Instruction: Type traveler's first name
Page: traveler
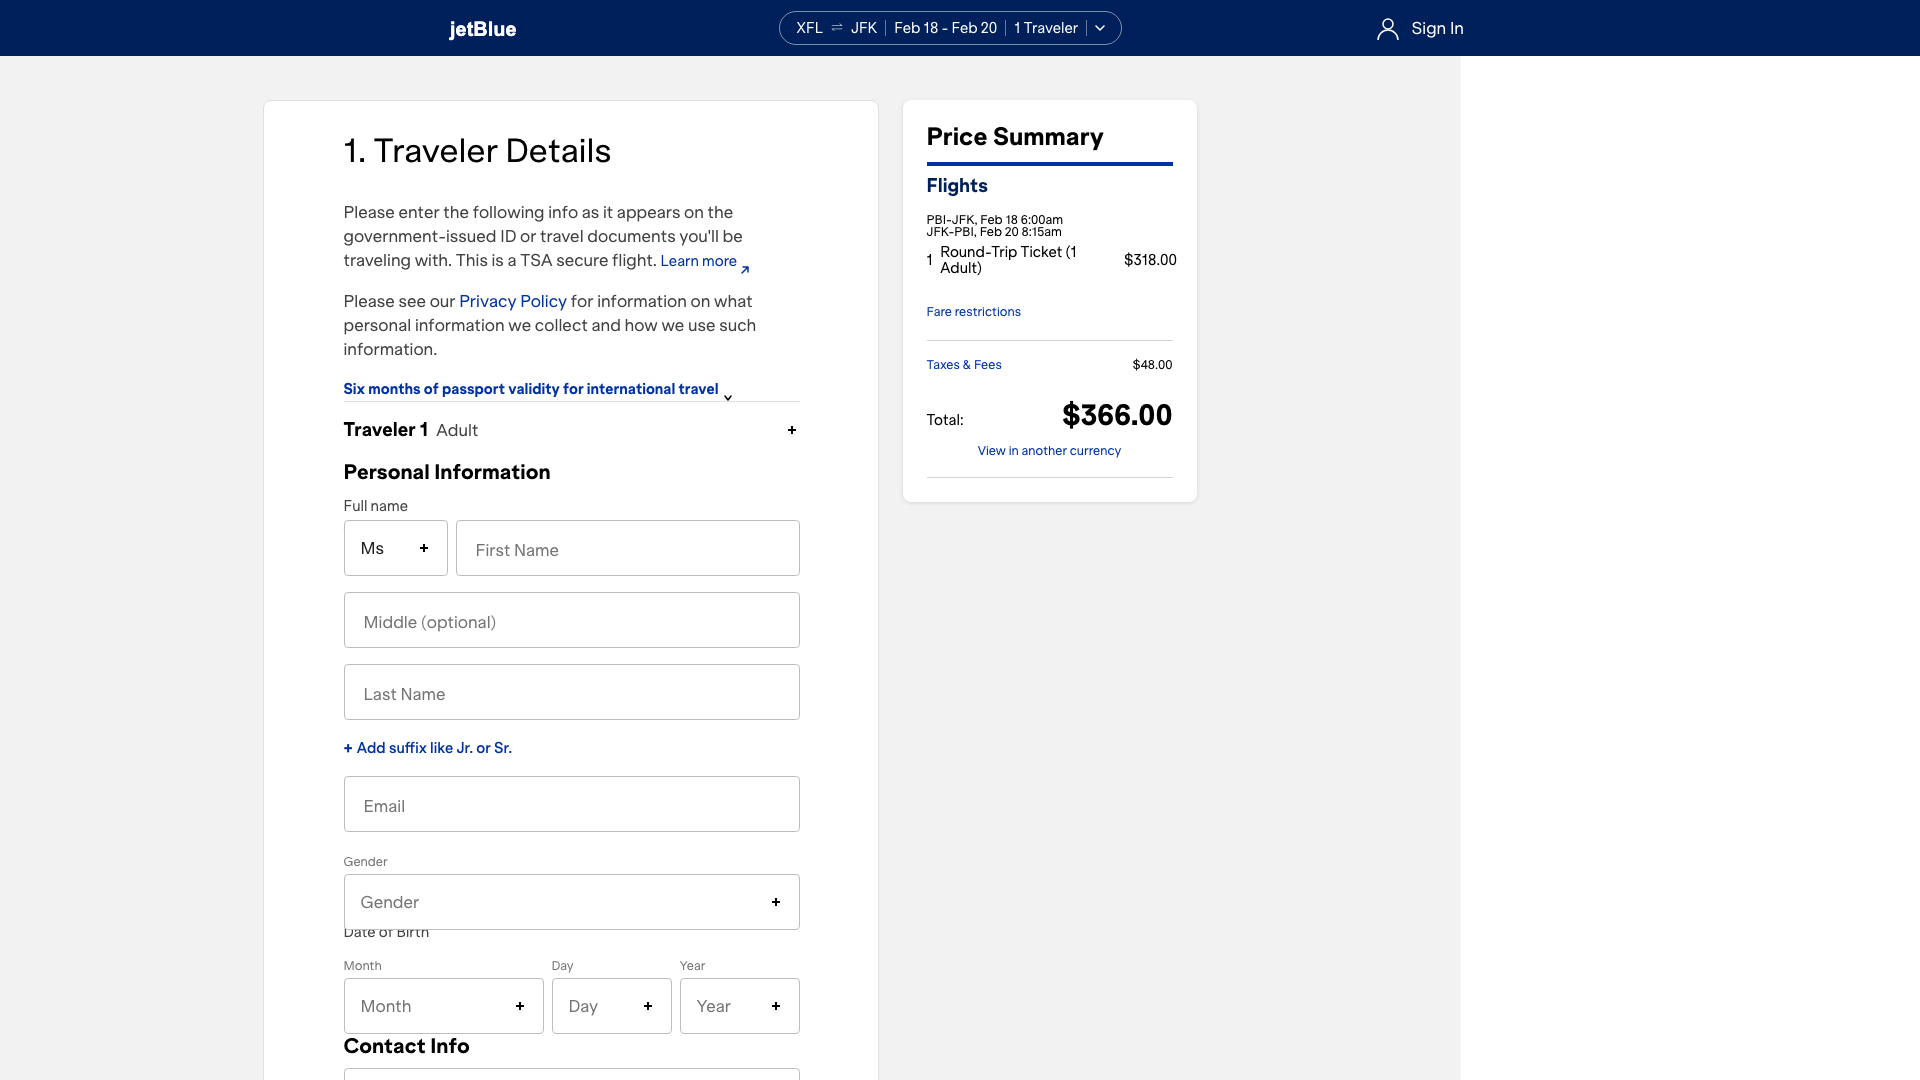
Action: type